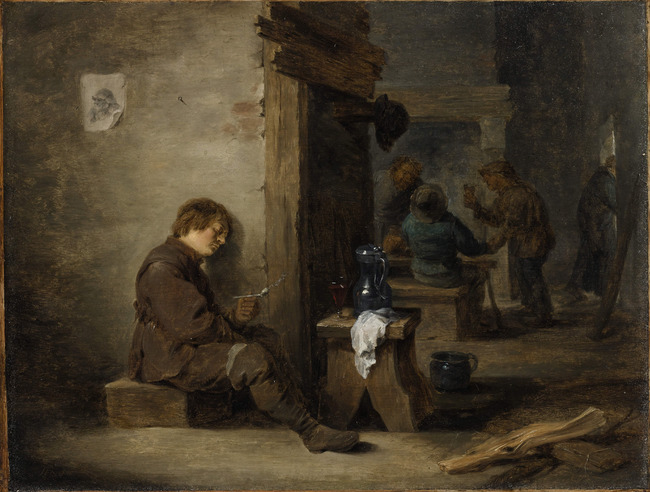
Title: Peasants smoking, drinking and sleeping in a tavern
Artist: attributed to David Teniers (II)
Earliest date: 1626
Latest date: 1650
Genre: painting
Iconography: Tobacco
Keywords: genre, inn interior, company of peasants, five human figures, full-length portrait, standing (position), sitting, young man, peasant, hat, drinking, sleeping, smoking (activity), talk, ewer (vessel), wine glass, drinking glass, pipe, firewood, mantelpiece, napkin, stool (seat), chamberpot, bench, table, drawing (depicted), pewter (metalwork)